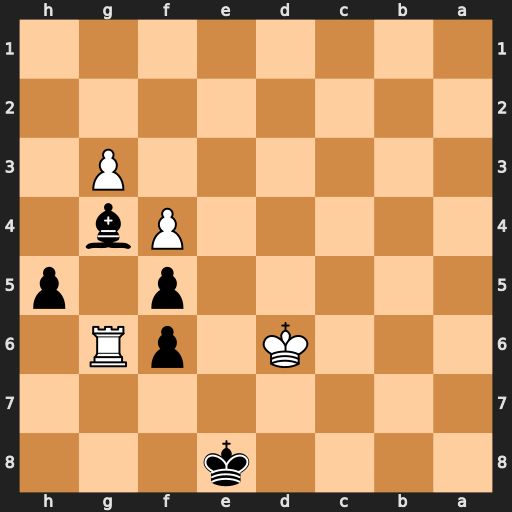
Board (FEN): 4k3/8/3K1pR1/5p1p/5Pb1/6P1/8/8
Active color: b
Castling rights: -
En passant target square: -
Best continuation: Kf7 Rh6 Kg7 Rxh5 Bxh5